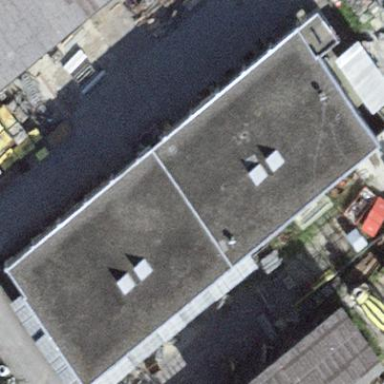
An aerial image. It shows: Industrial building.